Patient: sex F, age 66
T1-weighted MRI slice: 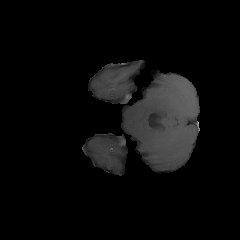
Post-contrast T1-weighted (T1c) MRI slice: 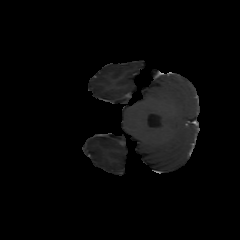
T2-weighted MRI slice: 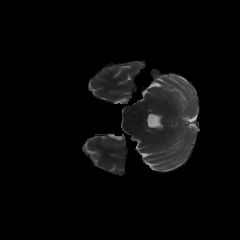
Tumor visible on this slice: no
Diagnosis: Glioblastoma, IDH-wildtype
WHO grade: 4